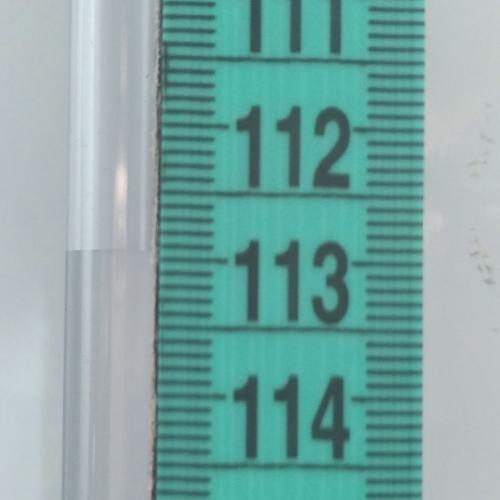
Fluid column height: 113.0 cm